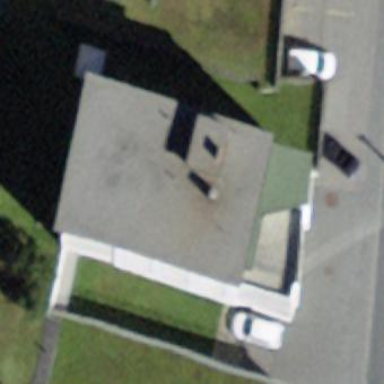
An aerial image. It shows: Building with flat roof.